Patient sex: M
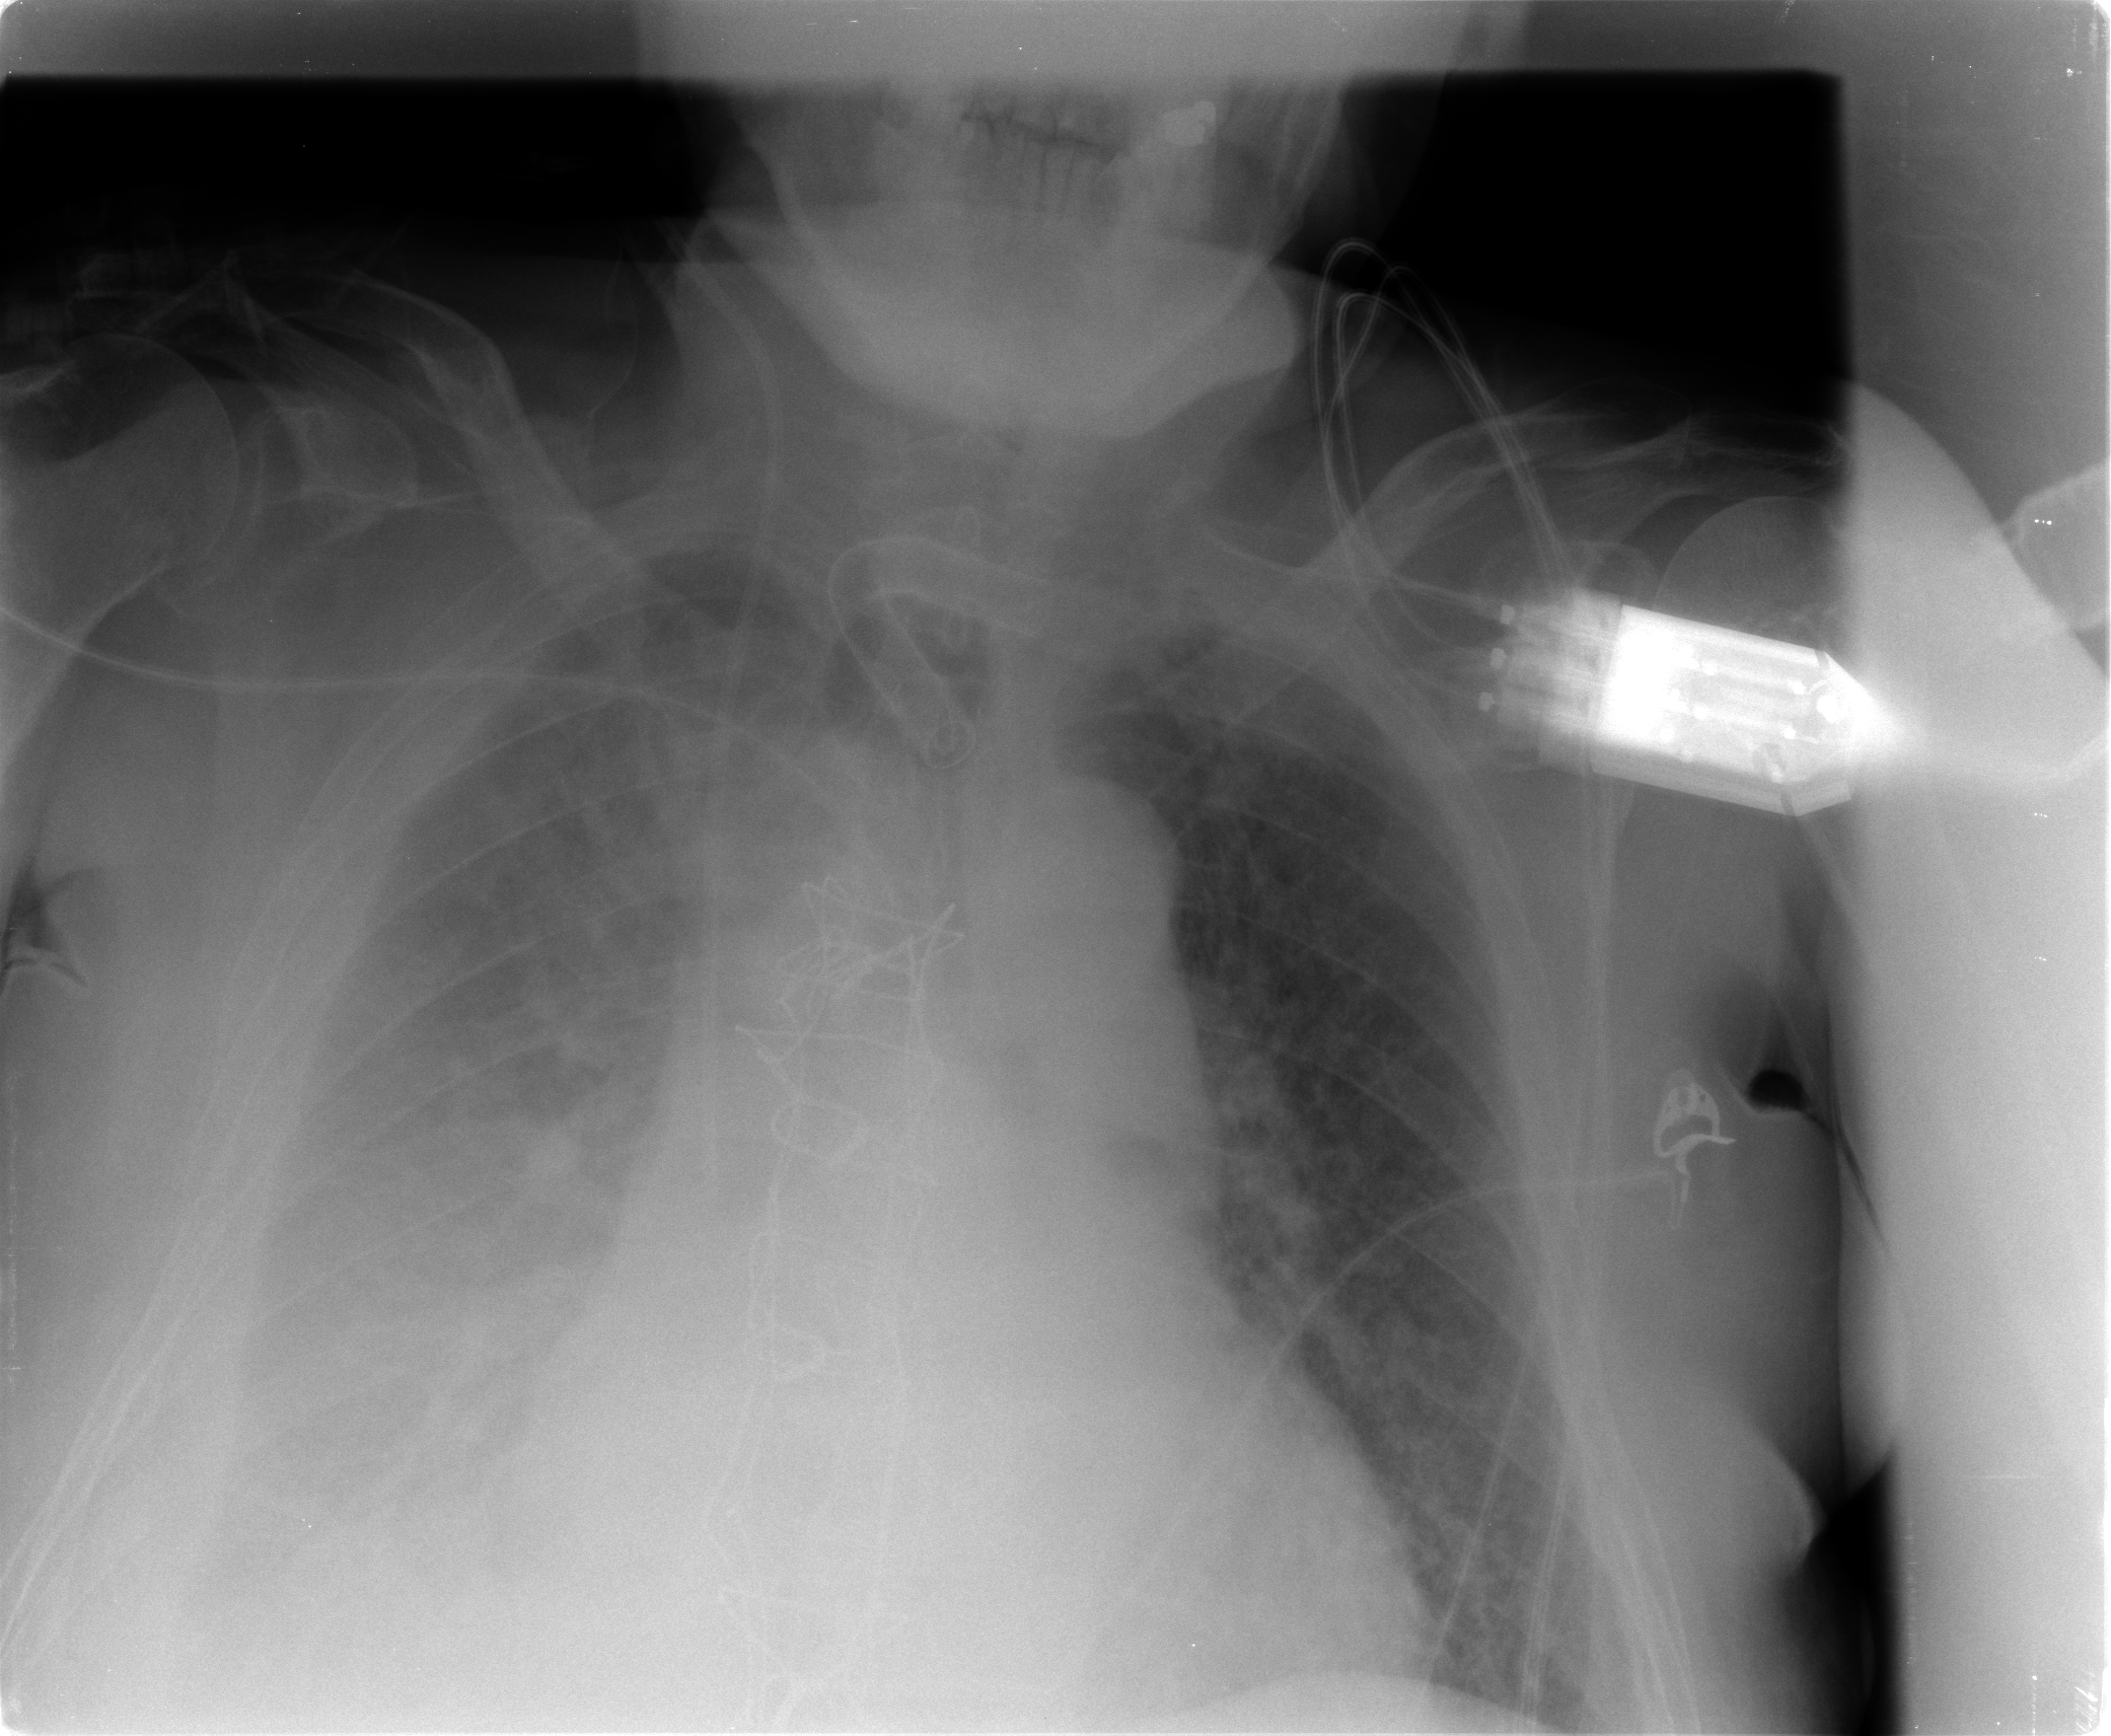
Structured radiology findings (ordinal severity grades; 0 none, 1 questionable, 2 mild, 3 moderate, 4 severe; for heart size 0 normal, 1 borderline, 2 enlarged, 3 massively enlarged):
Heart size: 2
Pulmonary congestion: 2
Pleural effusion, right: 3
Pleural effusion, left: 1
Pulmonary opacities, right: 2
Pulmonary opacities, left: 2
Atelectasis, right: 3
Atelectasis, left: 2